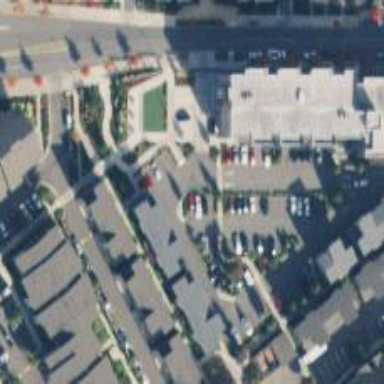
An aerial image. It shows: Living street.